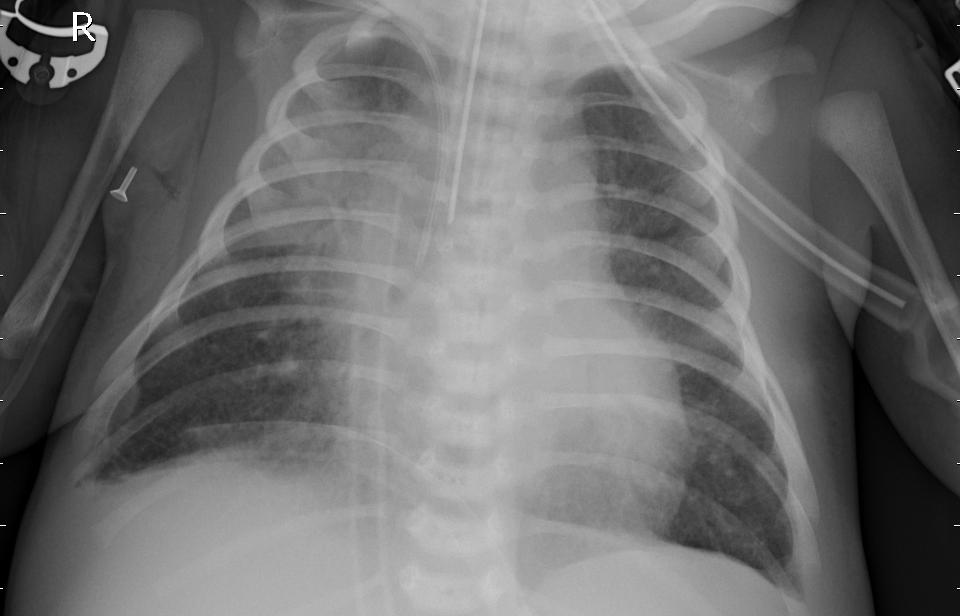
Diagnosis: PNEUMONIA